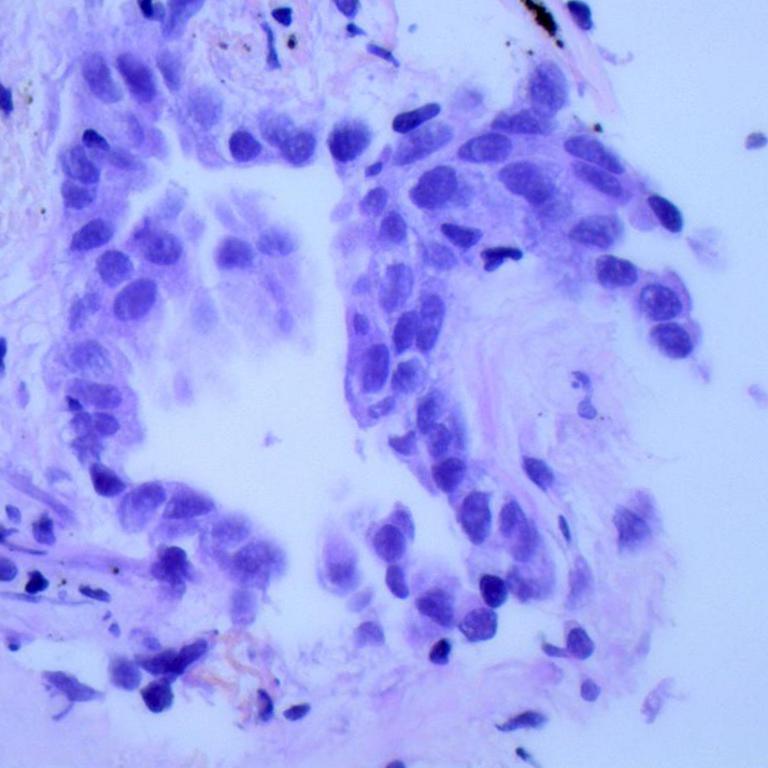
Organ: lung
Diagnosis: adenocarcinomas